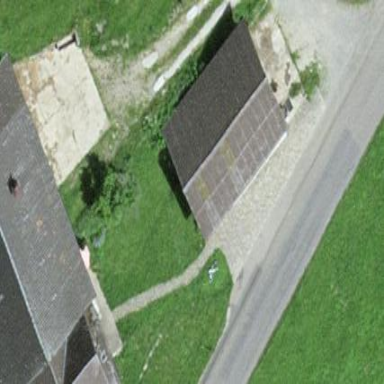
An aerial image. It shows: Farm auxiliary building with gabled roof.